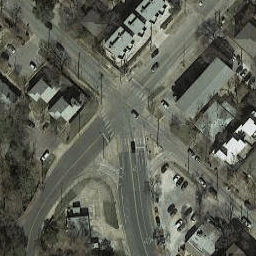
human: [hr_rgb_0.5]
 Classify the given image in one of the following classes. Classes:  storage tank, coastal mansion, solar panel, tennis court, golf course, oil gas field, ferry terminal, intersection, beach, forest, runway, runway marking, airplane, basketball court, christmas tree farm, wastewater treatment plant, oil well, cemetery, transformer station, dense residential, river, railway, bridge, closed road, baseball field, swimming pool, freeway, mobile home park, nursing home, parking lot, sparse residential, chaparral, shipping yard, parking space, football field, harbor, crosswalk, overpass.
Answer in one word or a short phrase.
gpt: intersection